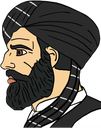
Label: 4_Yes_Chad